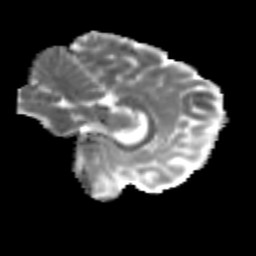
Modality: MD
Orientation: sagittal
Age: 23
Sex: female
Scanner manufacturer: siemens
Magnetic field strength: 3 T
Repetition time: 3.5 s
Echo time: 0.125 s